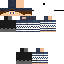
A male human skin with medium skin, wearing brown long hair dressed in a blue hoodie and black pants, featuring a closed mouth.